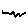
Label: zigzag